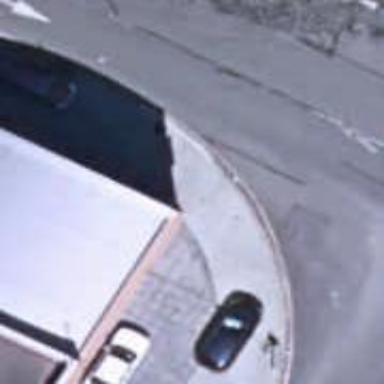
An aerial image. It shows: Sidewalk.